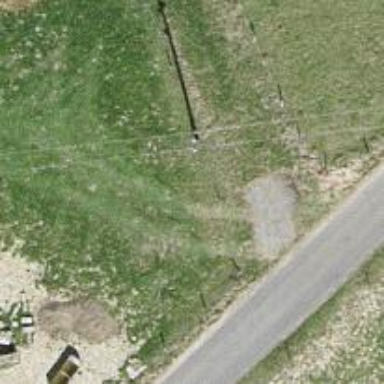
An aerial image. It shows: Power pole.